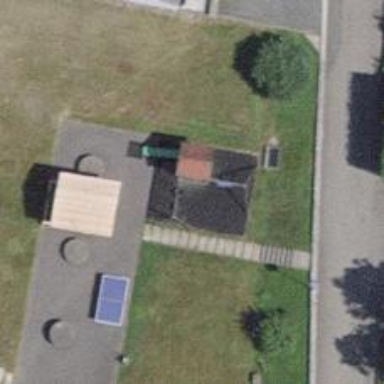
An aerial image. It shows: Playground area for leisure activities on the land.